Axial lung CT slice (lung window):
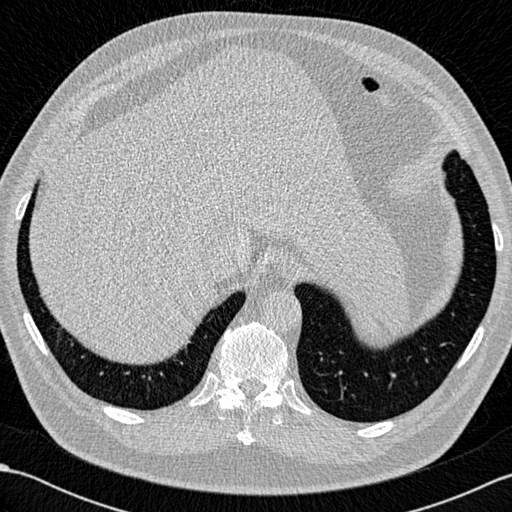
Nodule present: no